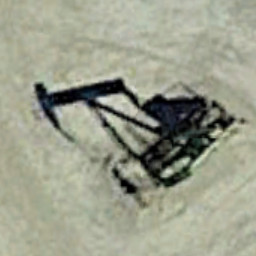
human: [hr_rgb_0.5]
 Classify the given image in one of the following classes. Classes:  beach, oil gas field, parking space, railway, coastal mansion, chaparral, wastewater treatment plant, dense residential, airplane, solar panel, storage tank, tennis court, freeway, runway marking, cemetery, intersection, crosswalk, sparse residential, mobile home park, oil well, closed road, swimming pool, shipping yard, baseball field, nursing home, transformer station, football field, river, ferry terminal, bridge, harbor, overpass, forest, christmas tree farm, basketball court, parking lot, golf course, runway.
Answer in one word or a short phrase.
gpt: oil well